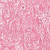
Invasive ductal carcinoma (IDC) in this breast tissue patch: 0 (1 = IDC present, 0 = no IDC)